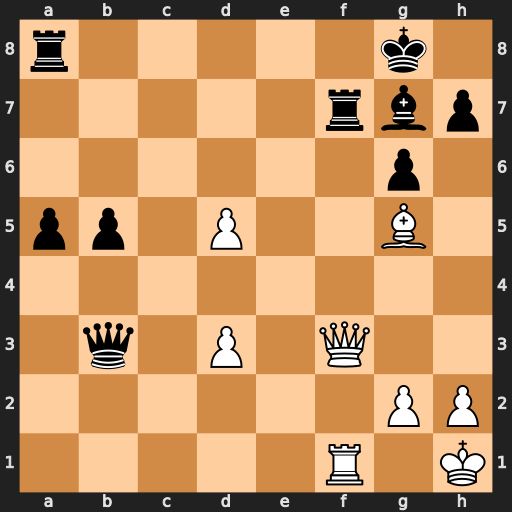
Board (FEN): r5k1/5rbp/6p1/pp1P2B1/8/1q1P1Q2/6PP/5R1K
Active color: w
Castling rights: -
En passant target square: -
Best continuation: Qxf7+ Kh8 Bf6 Bxf6 Qxf6+